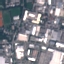
Land use / land cover class: Industrial